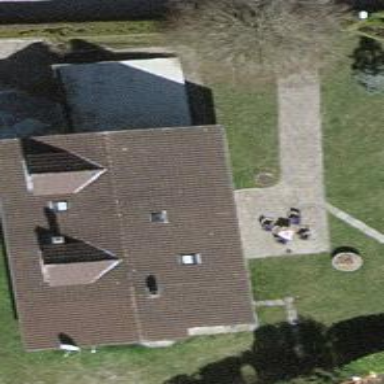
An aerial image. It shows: Building.